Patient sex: M
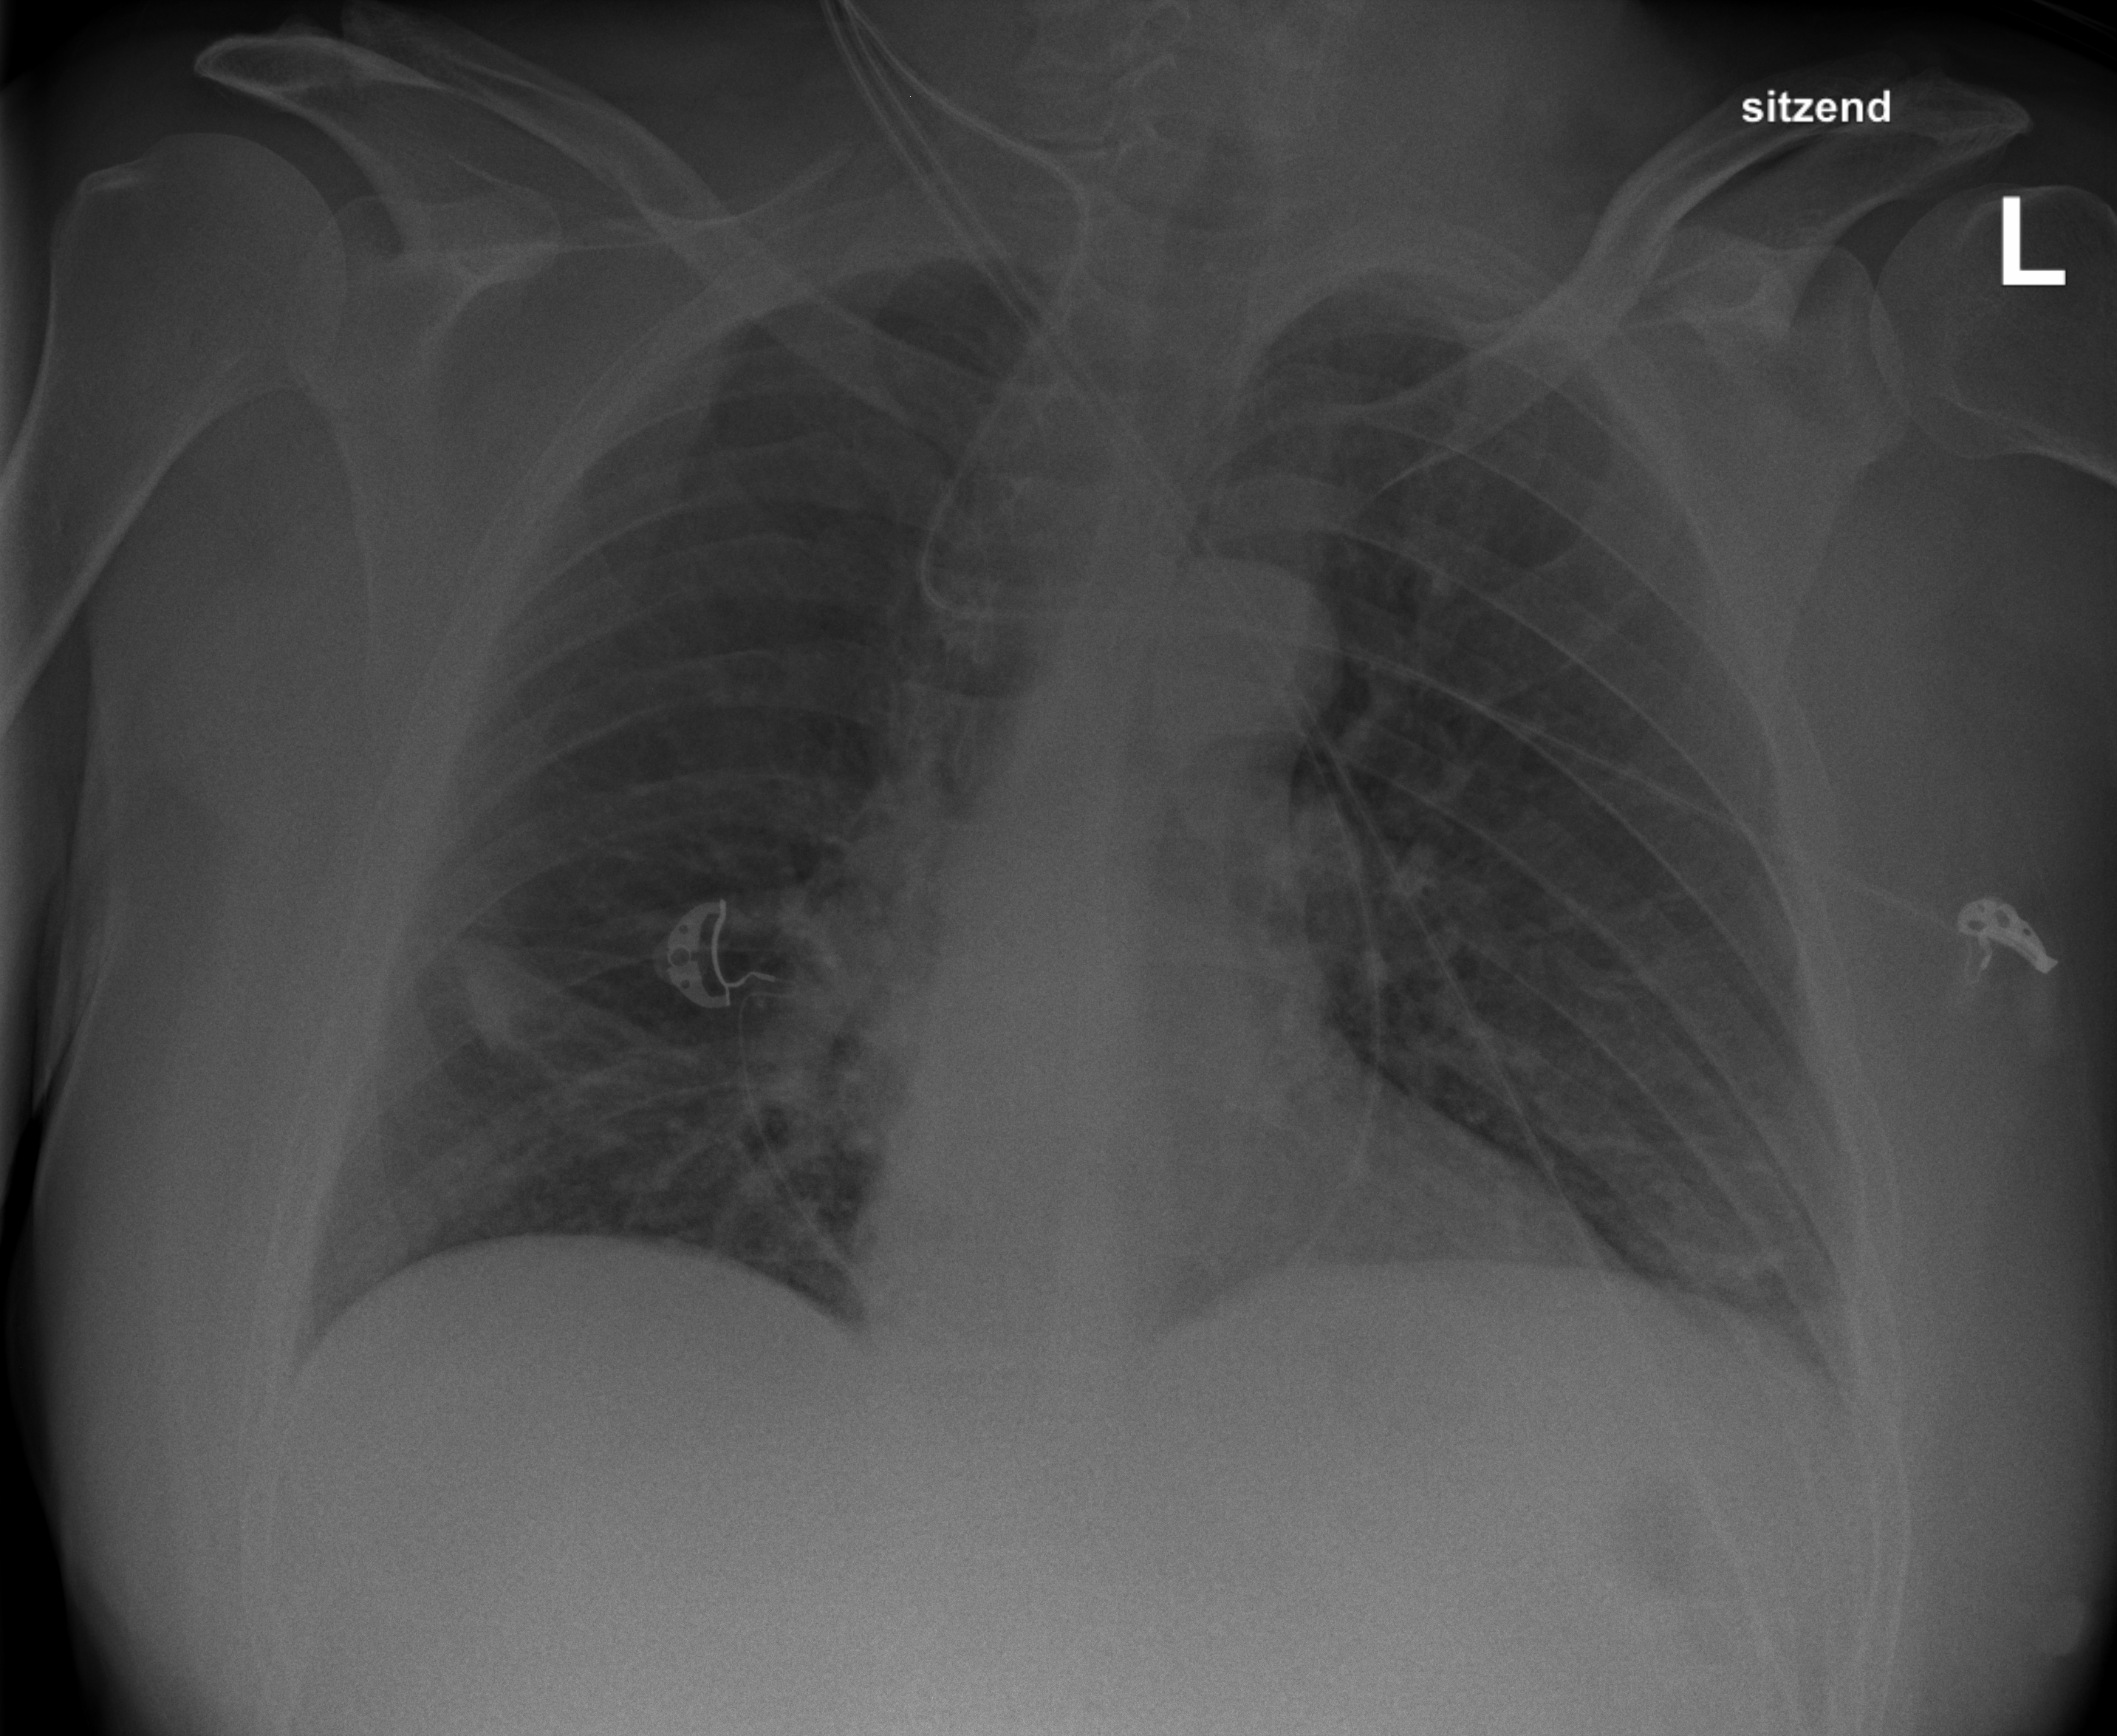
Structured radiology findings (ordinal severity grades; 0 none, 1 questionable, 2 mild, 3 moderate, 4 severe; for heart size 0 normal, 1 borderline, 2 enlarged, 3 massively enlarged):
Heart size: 1
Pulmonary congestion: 2
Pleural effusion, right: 2
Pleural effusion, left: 2
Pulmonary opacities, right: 1
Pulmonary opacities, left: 1
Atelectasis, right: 2
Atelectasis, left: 2